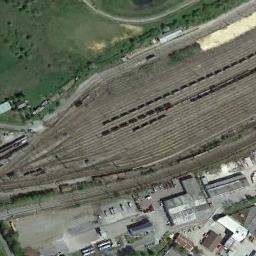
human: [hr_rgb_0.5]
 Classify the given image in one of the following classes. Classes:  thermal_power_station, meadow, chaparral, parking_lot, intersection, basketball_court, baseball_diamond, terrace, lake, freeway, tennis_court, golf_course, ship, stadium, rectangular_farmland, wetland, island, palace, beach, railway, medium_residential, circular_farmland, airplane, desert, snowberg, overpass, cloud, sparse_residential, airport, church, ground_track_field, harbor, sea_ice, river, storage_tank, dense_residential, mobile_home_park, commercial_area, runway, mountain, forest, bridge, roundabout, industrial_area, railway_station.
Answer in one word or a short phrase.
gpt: railway_station